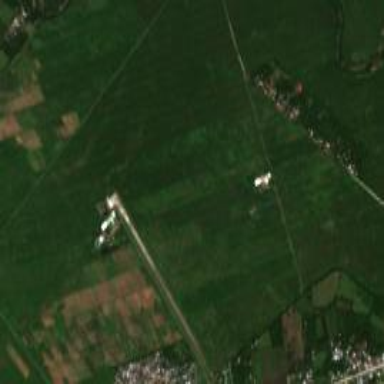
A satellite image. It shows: Airstrip at the aerodrome.